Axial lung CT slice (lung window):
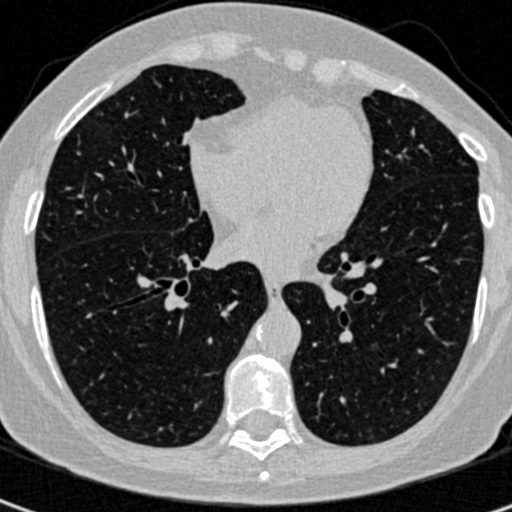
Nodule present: no